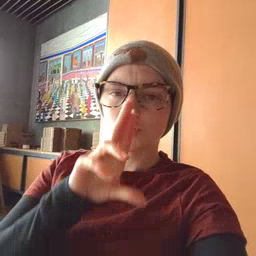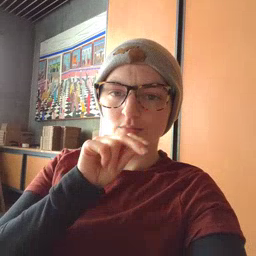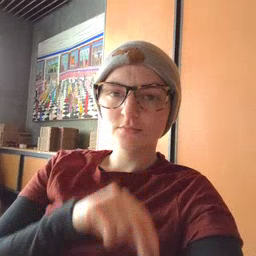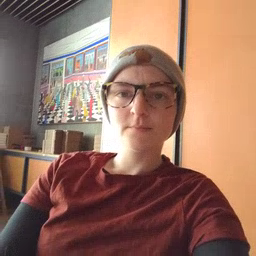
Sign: goose